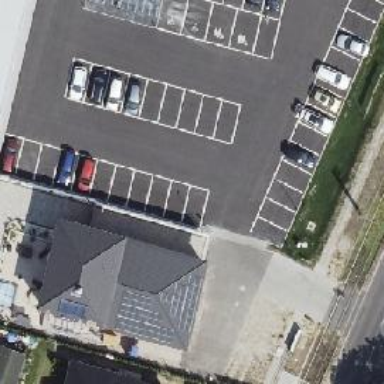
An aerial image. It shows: Fast food establishment.